Question: I have extracted time series from a few regions of interest in the brain (fMRI) and I have added pairwise correlation (Fisher-Z) values for each subject under columns corresponding the correlation between two nodes in the brain (for example: stim_lvis3, stim = stimulation site and lvis3= left visual network 3). Now, I would like to perform ANOVAs on this dataset to look at the effects and between/within group differences (3 groups x 3 timepoints). My data is already in long format.
*groups= ctbs [10 subjects x 3 timepoints], itbs = [10 subjects x 3 timepoints], and sham [10 subjects x 3 timepoints]
1. Any suggestions on how this can be done, given that I have 12 columns with connectivity values (stim_lvis3....stim_rpcc1). for example I have not been able to box plot the data faceted both by time and group?
2. How to perform a two-way mixed anova in this situation for all 12 columns for each group at a specific timepoints and then compare groups at each timepoint?

I converted subject, time and group to factors
'''
tbs %>%
group_by(time, group) %>%
get_summary_stats(stim_lVis3, type = "mean_sd")
'''
> Error in tbs(.) : could not find function "tbs"
'''
bxp <- ggboxplot(
tbs, x = "time", y = "stim_lvis3",
color = "group", palette = "jco"
)
bxp
'''
> Error in FUN(X[[i]], ...) : object 'stim_lvis3' not found
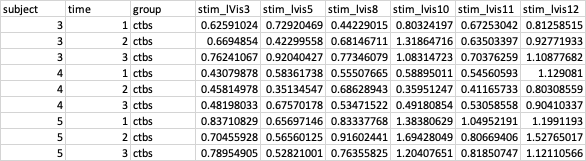
Answer: Welcome to SO! It's looks like you're new, but in the future to get great answers quickly, make sure you include sample data in a format that useable (i.e., the output from 'dput(head(myData))'). Check it out: <URL>.
I know of two approaches to completing within and between ANOVA. The easier to implement version is from the package 'ez'. The package 'jmv' offers a much more complex write-up but you have an immense amount of control, as well. I'm sure there is more to 'ez''s version, but I haven't worked with that package very much.
I created data to somewhat simulate what you are working with.
'''
library(tidyverse)
library(jmv)
library(ez)
set.seed(35)
df1 <- data.frame(subject = factor(rep(1:15, each = 3)),
time = factor(rep(c(1:3), 15)),
group = factor(rep(1:3, each = 15)),
stim_IVis3 = rnorm(45, .5, .15),
stim_IVis4 = rnorm(45, .51, .125))
head(df1)
summary(df1)
'''
To use 'ez', it's a pretty straightforward implementation. Although, I couldn't find an option that allowed for multiple dependent variables. Essentially, you would either need to 'pivot_long' or you can use 'jmv'.
For this method, you don't get the post hoc comparisons; the effect size is the generalized e.
'''
ezANOVA(df1, dv = stim_IVis3, wid = subject, within = time,
between = group, detailed = T)
# $ANOVA
# Effect DFn DFd SSn SSd F p p<.05 ges
# 1 (Intercept) 1 12 12.58700023 <PHONE> <PHONE> 1.616255e-10 * 0.92579702
# 2 group 2 12 0.<PHONE> <PHONE> <PHONE> 4.297644e-01 0.<PHONE>
# 3 time 2 24 0.<PHONE> <PHONE> <PHONE> 3.668654e-01 0.<PHONE>
# 4 group:time 4 24 0.<PHONE> <PHONE> <PHONE> 6.298074e-01 0.<PHONE>
#
# $'Mauchly's Test for Sphericity'
# Effect W p p<.05
# 3 time <PHONE> <PHONE>
# 4 group:time <PHONE> <PHONE>
#
# $'Sphericity Corrections'
# Effect GGe p[GG] p[GG]<.05 HFe p[HF] p[HF]<.05
# 3 time <PHONE> <PHONE> 1.187039 <PHONE>
# 4 group:time <PHONE> <PHONE> 1.187039 <PHONE>
'''
Now to use 'jmv', you will need to pivot the data wider. Your within-subject data needs to be in separate columns. Since 'time' is the factor that represents with the within-subject values in the 'stim'... columns, that's what you need to pivot.
'''
df2 <- df1 %>%
pivot_wider(id_cols = c(subject, group),
names_from = time,
values_from = starts_with("stim"),
names_vary = "fastest")
head(df2)
# # A tibble: 6 x 8
# subject group stim_IVis3_1 stim_IVis3_2 stim_IVis3_3 stim_IVis4_1 stim_IVis4_2 stim_IVis4_3
# <fct> <fct> <dbl> <dbl> <dbl> <dbl> <dbl> <dbl>
# 1 1 1 0.497 0.505 0.601 0.417 0.776 0.660
# 2 2 1 0.584 0.408 0.737 0.454 0.670 0.650
# 3 3 1 0.741 0.399 0.450 0.306 0.665 0.577
# 4 4 1 0.223 0.450 0.350 0.522 0.342 0.417
# 5 5 1 0.717 0.661 0.581 0.601 0.700 0.686
# 6 6 2 0.534 0.780 0.443 0.420 0.565 0.739
'''
Now you're ready for 'jmv'. 'bs' equates to between-subjects; 'rm' equates to repeated measures.
'''
fit = anovaRM(data = df2,
ss = "3", # type of SS (1, 2, or 3)
bs = list("group"), # between subjects (links with other parameters this way)
bsTerms = list("group"),
rm = list(list(label = "stim_IVs", # within subjects
levels = c(names(df2)[3:8]))), # could also write c("stim_IVs3_1", "stim_IVs3_2", "stim_IVs3_3")
rmCells = list(list(measure = names(df2)[3], # could also write "stim_IVs3_1"
cell = names(df2)[3]), # the group associated in 'rm' level (I used the column name)
list(measure = names(df2)[4],
cell = names(df2)[4]),
list(measure = names(df2)[5],
cell = names(df2)[5]),
list(measure = names(df2)[6],
cell = names(df2)[6]),
list(measure = names(df2)[7],
cell = names(df2)[7]),
list(measure = names(df2)[8],
cell = names(df2)[8])
),
rmTerms = list("stim_IVs"), # groups variable for repeated/within measures
emMeans = list(list("stim_IVs", "group")), # all grouping vars in the ANOVA (for the em tables)
emmPlots = T, # show em plots
emmTables = T, # show em tables
effectSize = c("omega", "partEta"), # multiple options here, see help
spherTests = T, # use correction
spherCorr = c("none", "GG", "HF"), # multiple options here, see help
leveneTest = T, # check homogeneity (p GREATER than .05 is good)
qq = T, # plot normality validation qq plot
postHoc = list("group",c("group","stim_IVs"),"stim_IVs"),
postHocCorr = "tukey") # use TukeyHSD
'''
If you print 'fit', you're going to get a of information. In addition to the content provided by 'ezANOVA', this provides the post hoc comparisons of each group, time, dependent variable, and the intermix of each; the results of the statistical assumptions: Levene's for homogeneity and a QQ plot of the residuals for normality; and the estimated marginal means table and a plot of those means.
I realize that you have more fields in your data than what I have here. I believe I've provided enough for you to build off of.
I suggest that you determine what you want to learn from the data and choose the algorithm from there.
If you have any questions, let me know.